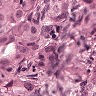
Metastatic tissue present: yes